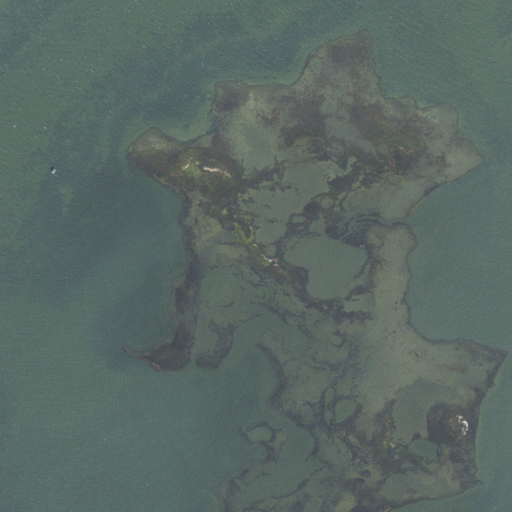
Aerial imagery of island in North Carolina named Lewis Island containing open water and herbaceous wetlands